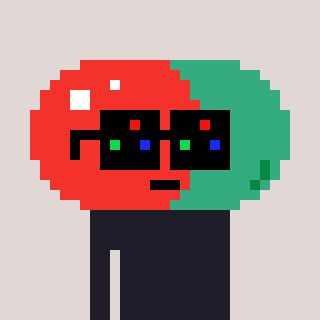
a pixel art character with square black sunglasses, a pill-shaped head and a darkbrown-colored body on a warm background